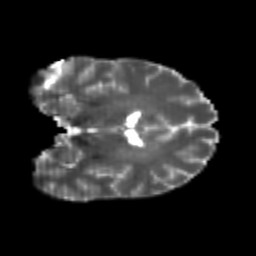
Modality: T2w
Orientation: coronal
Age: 21
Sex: male
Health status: healthy
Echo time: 0.074 s